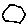
Label: hexagon